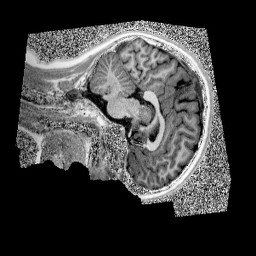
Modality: UNIT1
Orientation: sagittal
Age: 11
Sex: female
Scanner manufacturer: siemens
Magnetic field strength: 3 T
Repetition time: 4 s
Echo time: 0.00299 s